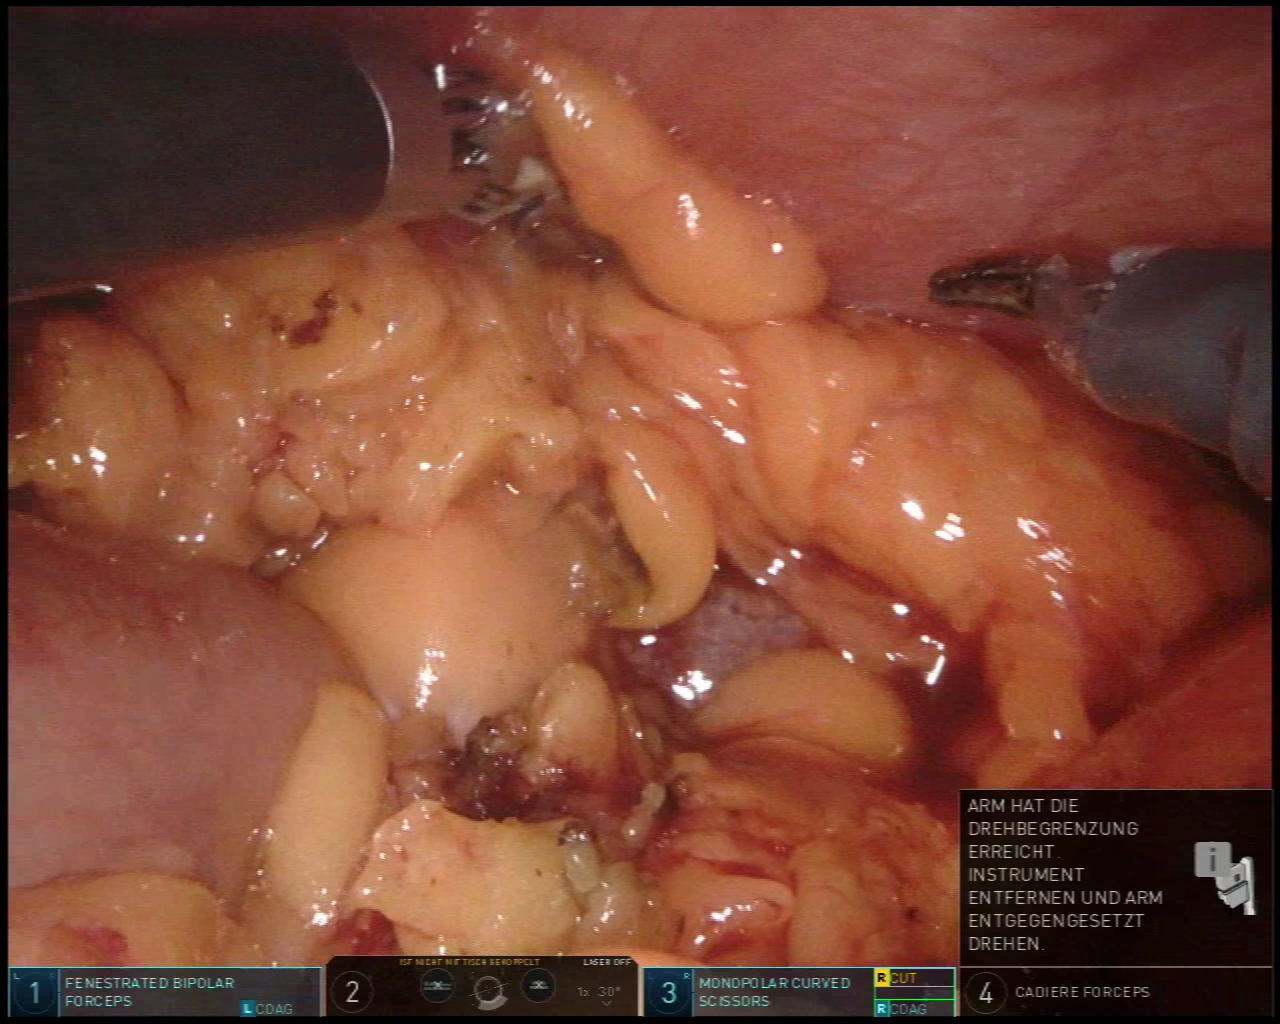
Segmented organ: spleen
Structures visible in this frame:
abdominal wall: yes
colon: yes
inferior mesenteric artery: no
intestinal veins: no
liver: no
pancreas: no
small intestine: no
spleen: yes
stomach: no
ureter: no
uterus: no
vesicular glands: no